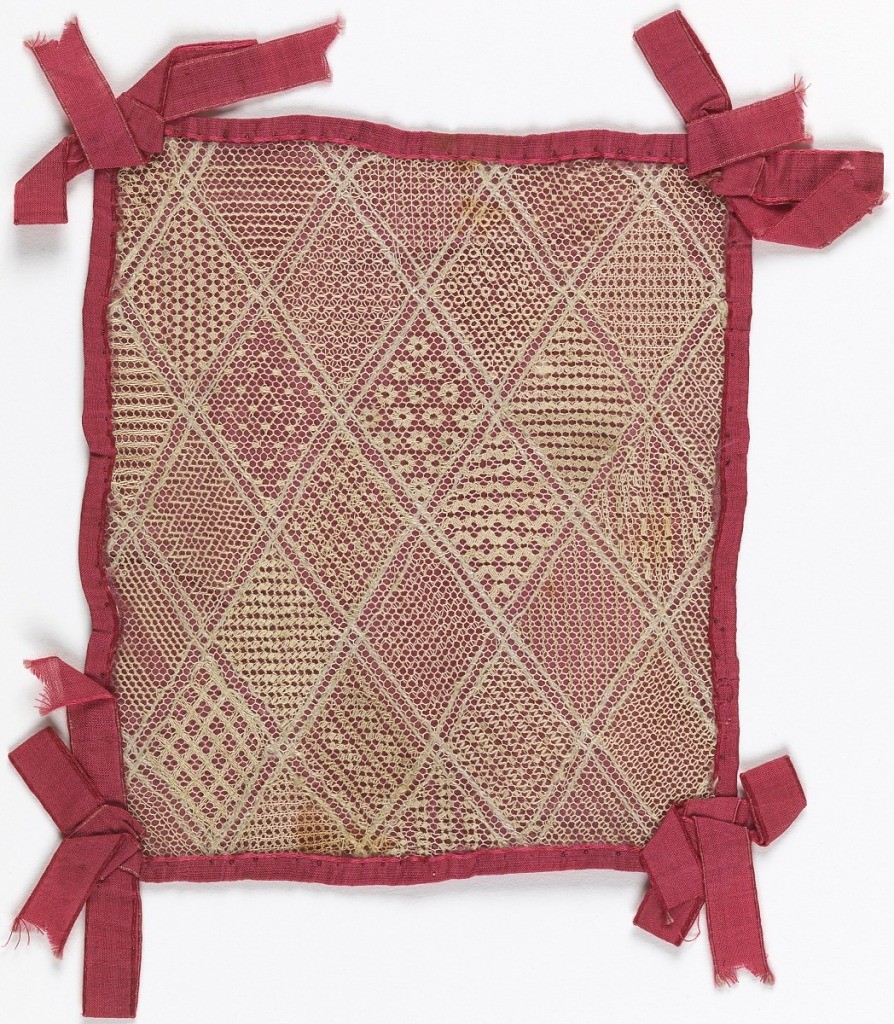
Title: Sampler
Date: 19th century
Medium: cotton Technique: embroidered in running, satin, and stem stitches on machine-made net foundation
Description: Diamond grid with patterns.  Mounted on red silk, red woven tape bows at each corner.